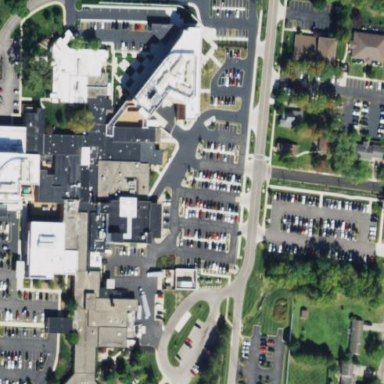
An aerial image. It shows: Hospital building.